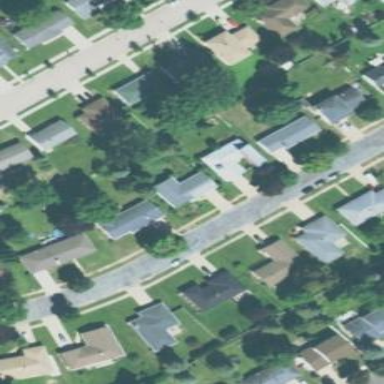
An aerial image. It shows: Sidewalk.